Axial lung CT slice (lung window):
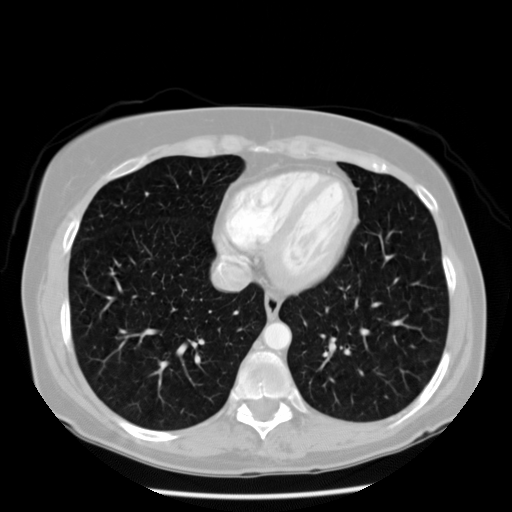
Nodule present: no